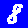
Digit: 8